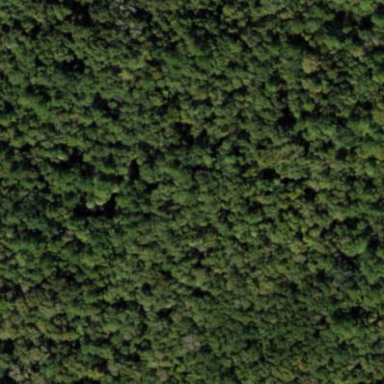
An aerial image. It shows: Woodland with needle-leaved trees.